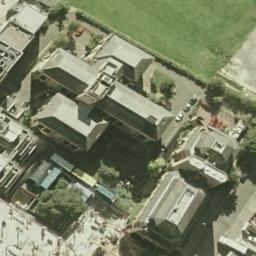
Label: church